Interaction volume radius: 5 \u00c5
Interaction volume height: 25 \u00c5
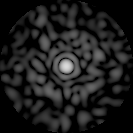
Disorder parameter: 0.8349